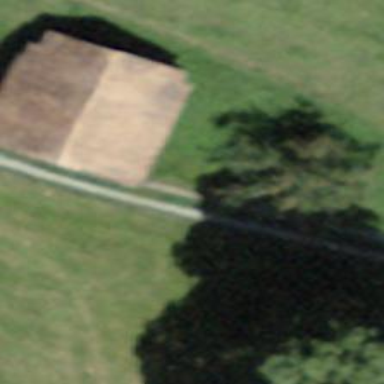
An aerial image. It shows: Barn.